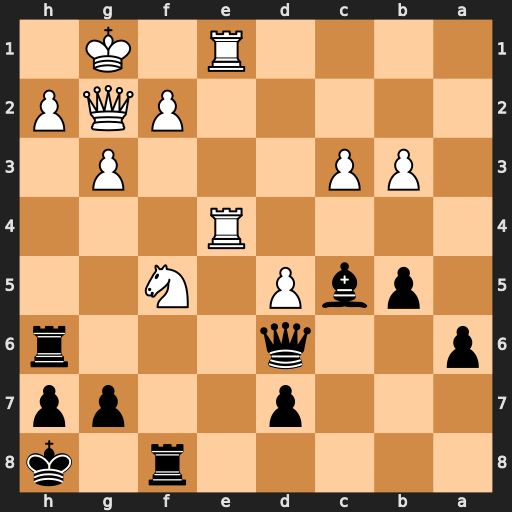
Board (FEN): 5r1k/3p2pp/p2q3r/1pbP1N2/4R3/1PP3P1/5PQP/4R1K1
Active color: b
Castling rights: -
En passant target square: -
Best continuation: Rxf5 Re8+ Rf8